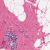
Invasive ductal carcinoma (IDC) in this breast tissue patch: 0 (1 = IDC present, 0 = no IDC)